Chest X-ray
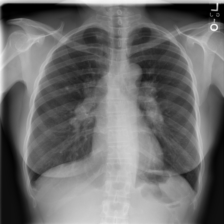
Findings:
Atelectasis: negative
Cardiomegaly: negative
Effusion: negative
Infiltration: negative
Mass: negative
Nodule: negative
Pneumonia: negative
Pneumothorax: negative
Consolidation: negative
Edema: negative
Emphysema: negative
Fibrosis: negative
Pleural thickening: negative
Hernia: negative